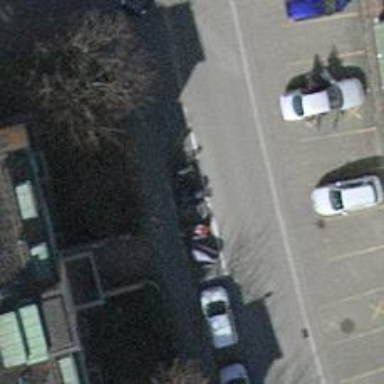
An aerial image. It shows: Motorcycle parking facility.